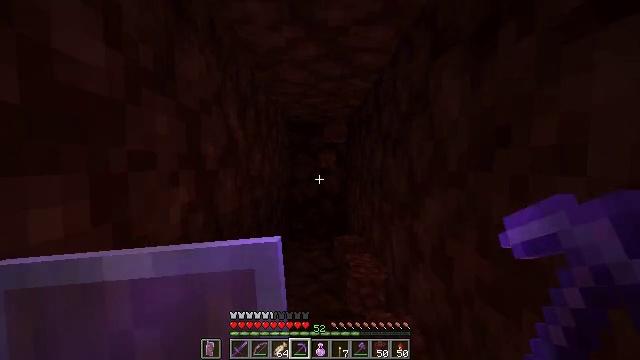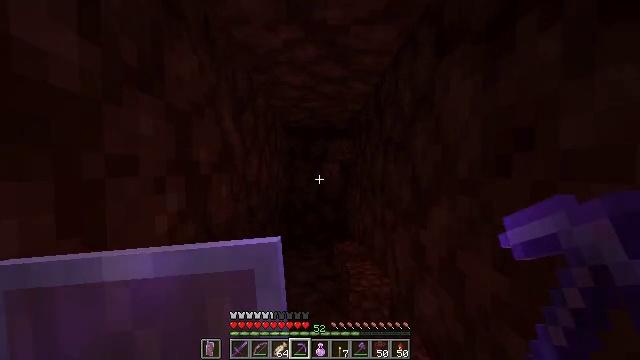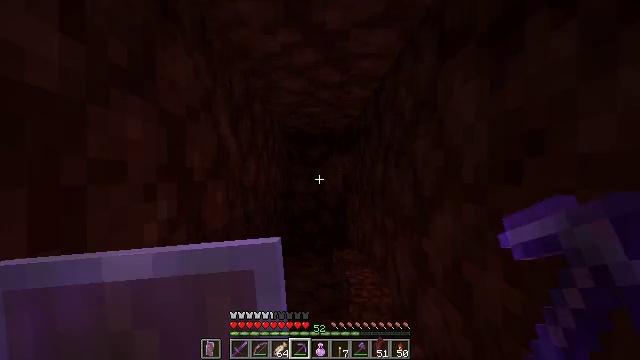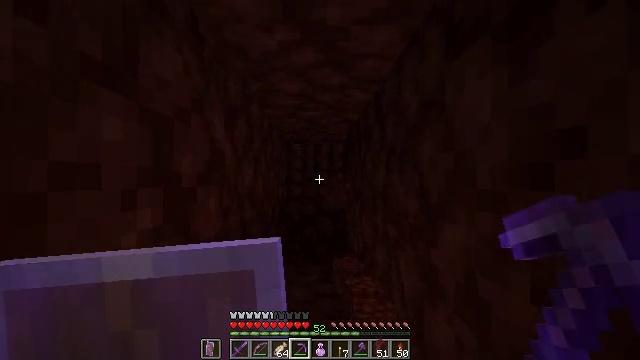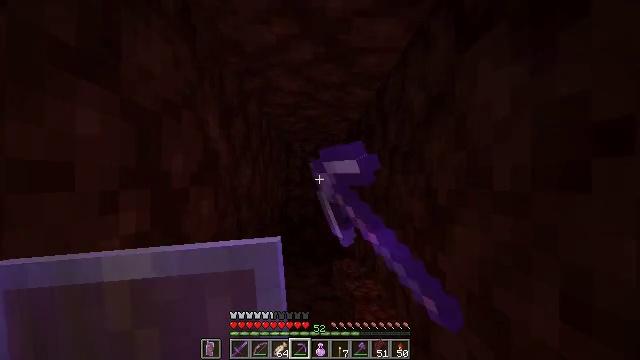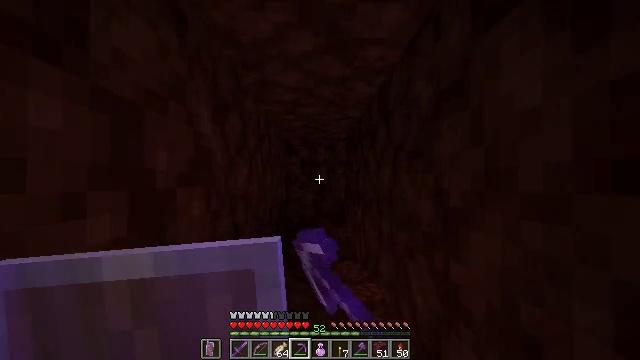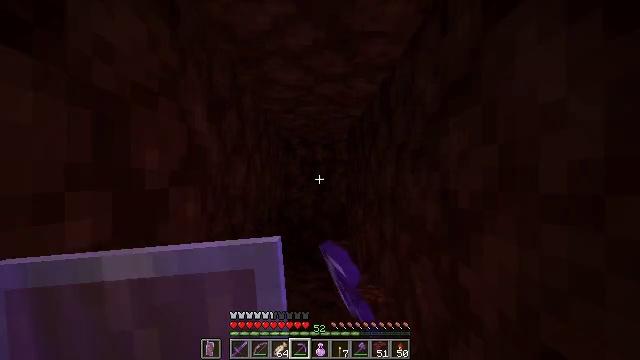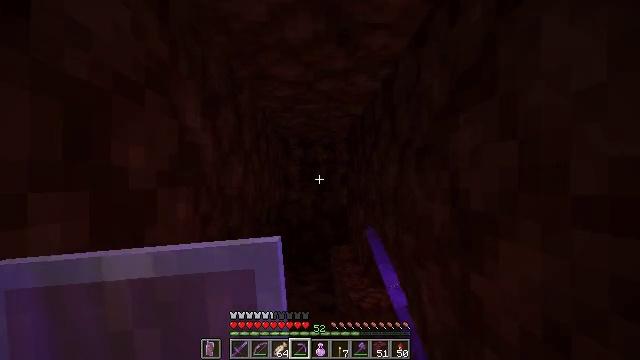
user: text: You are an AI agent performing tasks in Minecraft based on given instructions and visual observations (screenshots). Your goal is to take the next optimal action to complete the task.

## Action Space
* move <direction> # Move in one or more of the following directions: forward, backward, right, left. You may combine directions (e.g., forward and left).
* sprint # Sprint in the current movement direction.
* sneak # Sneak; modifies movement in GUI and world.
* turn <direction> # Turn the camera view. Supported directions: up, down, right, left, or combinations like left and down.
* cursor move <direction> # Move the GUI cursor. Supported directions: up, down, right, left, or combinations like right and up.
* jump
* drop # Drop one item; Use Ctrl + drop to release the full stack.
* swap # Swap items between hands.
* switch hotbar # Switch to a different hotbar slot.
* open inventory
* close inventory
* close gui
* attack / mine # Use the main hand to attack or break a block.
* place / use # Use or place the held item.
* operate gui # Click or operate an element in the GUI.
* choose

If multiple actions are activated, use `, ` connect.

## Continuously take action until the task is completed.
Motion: motion action
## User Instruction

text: Break the netherrack block.
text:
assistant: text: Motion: move forward, sneak, turn up, attack / mine
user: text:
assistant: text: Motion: move forward, sneak, turn up, attack / mine
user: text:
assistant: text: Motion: move forward, sneak, turn up, attack / mine
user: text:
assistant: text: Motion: move forward, sneak, attack / mine
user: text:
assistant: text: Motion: move forward, sneak, attack / mine
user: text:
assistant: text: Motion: move forward, sneak, attack / mine
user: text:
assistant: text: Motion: move forward, sneak, attack / mine
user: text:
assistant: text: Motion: sneak, attack / mine